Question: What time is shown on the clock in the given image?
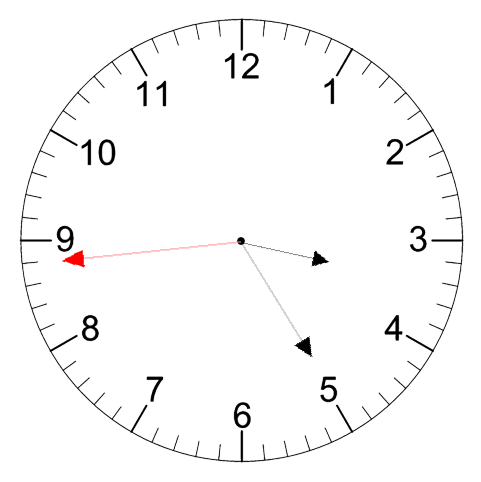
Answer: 03:24:44